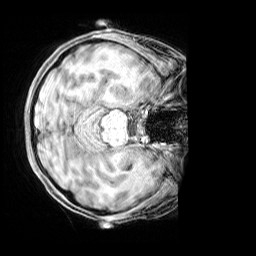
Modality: T1w
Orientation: axial
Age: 30
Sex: female
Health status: healthy
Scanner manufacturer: siemens
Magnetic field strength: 3 T
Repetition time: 1.65 s
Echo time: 0.00182 s